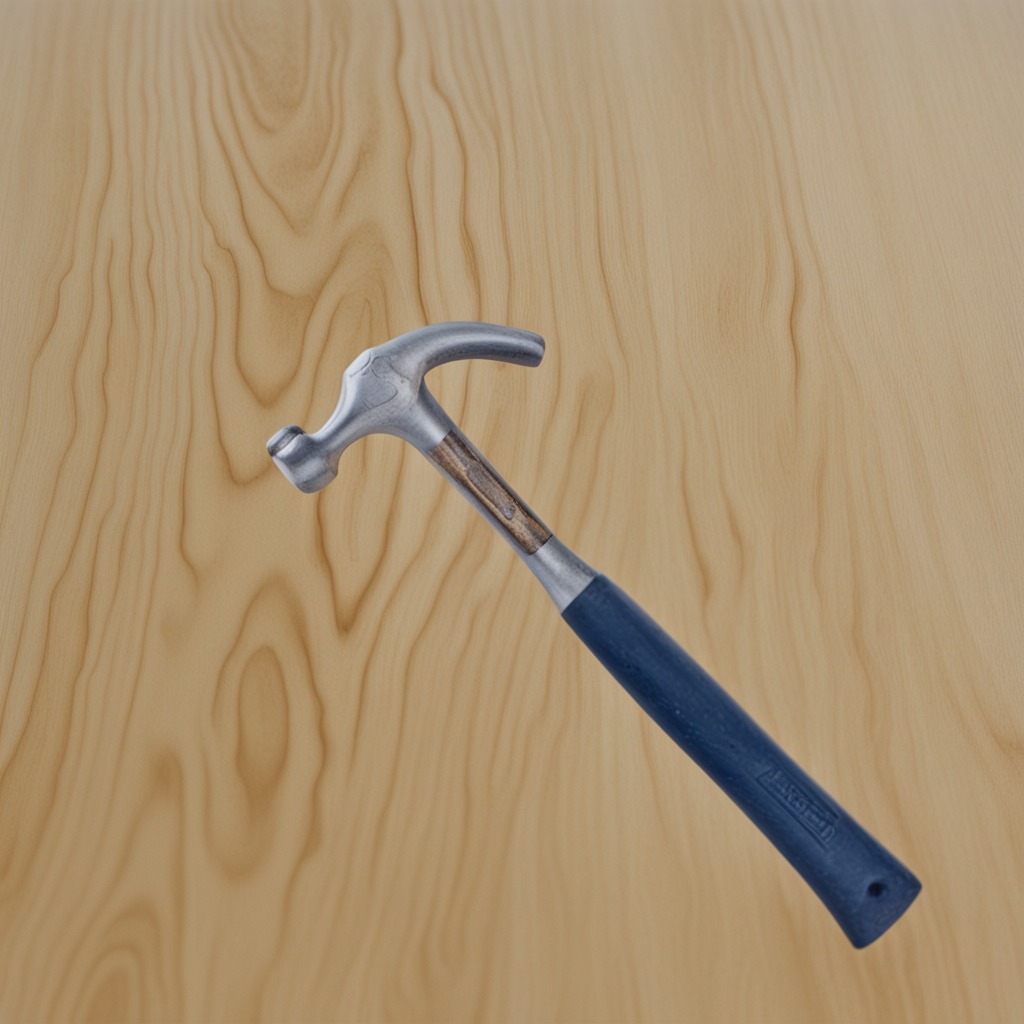
A hammer lying on a plywood surface in a paint workshop lit by afternoon window light.